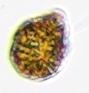
Label: Akashiwo